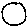
Label: circle